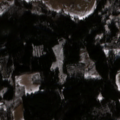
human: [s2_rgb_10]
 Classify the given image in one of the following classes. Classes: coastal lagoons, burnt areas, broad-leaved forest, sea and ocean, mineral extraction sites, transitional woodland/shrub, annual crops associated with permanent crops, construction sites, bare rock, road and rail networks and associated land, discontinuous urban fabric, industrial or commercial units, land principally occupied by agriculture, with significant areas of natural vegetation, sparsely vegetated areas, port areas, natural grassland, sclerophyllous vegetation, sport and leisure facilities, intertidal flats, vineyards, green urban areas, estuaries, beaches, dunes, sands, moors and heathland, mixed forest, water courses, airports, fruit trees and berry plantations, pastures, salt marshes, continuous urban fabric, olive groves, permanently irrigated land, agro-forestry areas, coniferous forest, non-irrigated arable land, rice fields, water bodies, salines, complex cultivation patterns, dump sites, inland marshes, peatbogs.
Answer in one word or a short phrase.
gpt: pastures, complex cultivation patterns, land principally occupied by agriculture, with significant areas of natural vegetation, coniferous forest, mixed forest